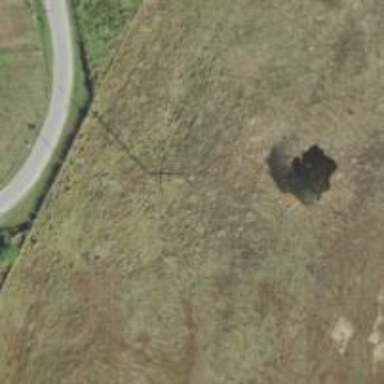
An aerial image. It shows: Power pole.